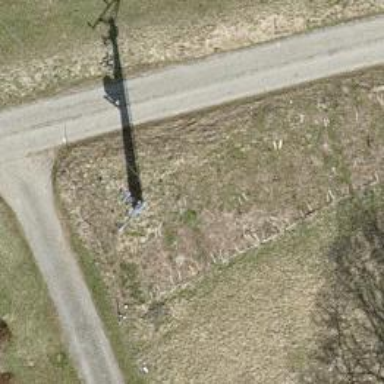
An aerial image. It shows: Minor power line.